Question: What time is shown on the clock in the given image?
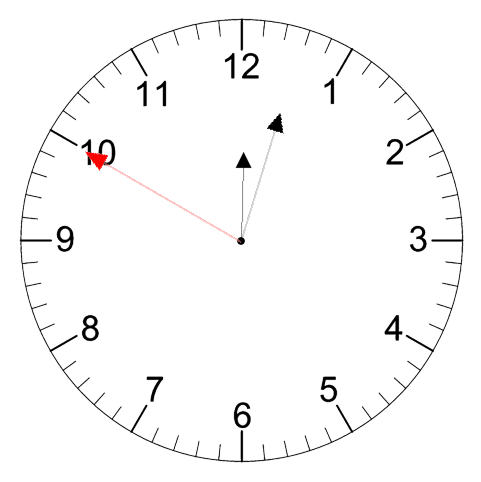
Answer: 12:02:50